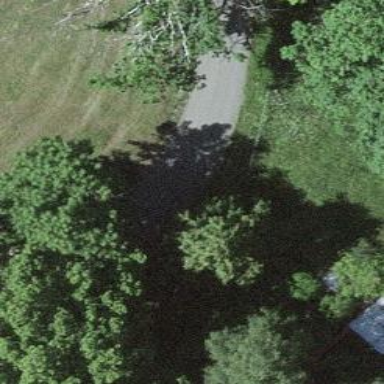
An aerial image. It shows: Unclassified paved road.